Current action and preconditions to check: trajectory_clear

Your task: For each precondition in the list above, predict whether it will hold at this action.

Consider the current scene as observed from the mobile robot's camera, and analyze the predicted future states of all dynamic agents (e.g., people, animals, vehicles, or any moving entities) within the NEXT SECOND.

IMPORTANT: Only answer "very likely" if you are absolutely certain—based on strong, clear evidence—that a dynamic agent will violate the precondition in the predicted future state. Do NOT answer "very likely" for unlikely, ambiguous, or low-probability risks.

Ask yourself for each precondition: Is there a high probability, with clear and convincing evidence, that the predicted future states of any dynamic agent will interfere with the predicted future state of the currently executing action within the NEXT SECOND, causing that precondition to fail?

Assess the risk level based on these predictions. Use "likely" or "very likely" if motions create a clear risk of interference.

Use "neutral" or "improbable" if agents are nearby but their predicted paths are clearly diverging or non-conflicting.

Failure Risk Categories: "very improbable", "improbable", "neutral", "likely", "very likely"

Answer Format: Output ONLY the probability_of_failure value from these categories: "very improbable", "improbable", "neutral", "likely", "very likely"

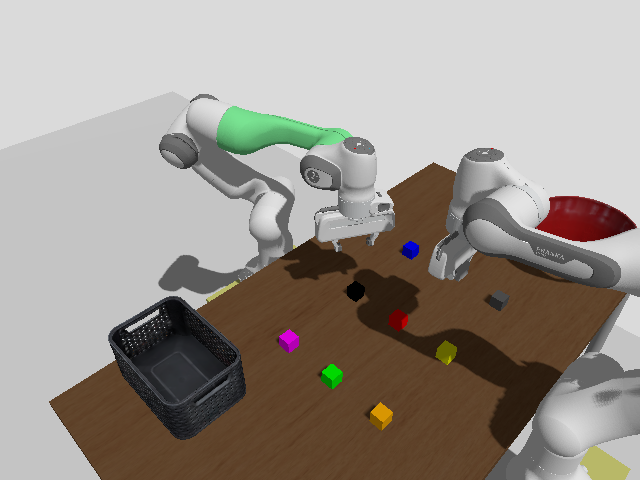

Answer: improbable